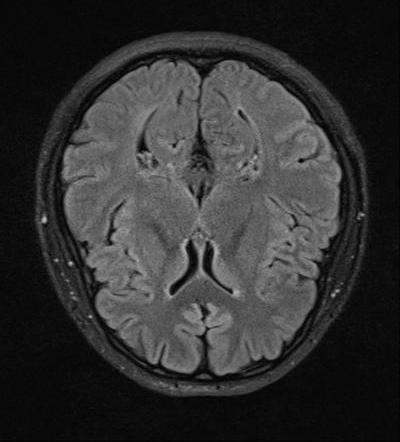
Label: notumor